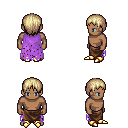
a pixel art fantasy rpg character, male body template, human, dark skin, maroon tattered cape, robe skirt, white blonde plain hairstyle, gold boots, four views (front, back, left, right), 2x2 character sprite sheet, small pixel art, hard edges, no anti-aliasing